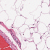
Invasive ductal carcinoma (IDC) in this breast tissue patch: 0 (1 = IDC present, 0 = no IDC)